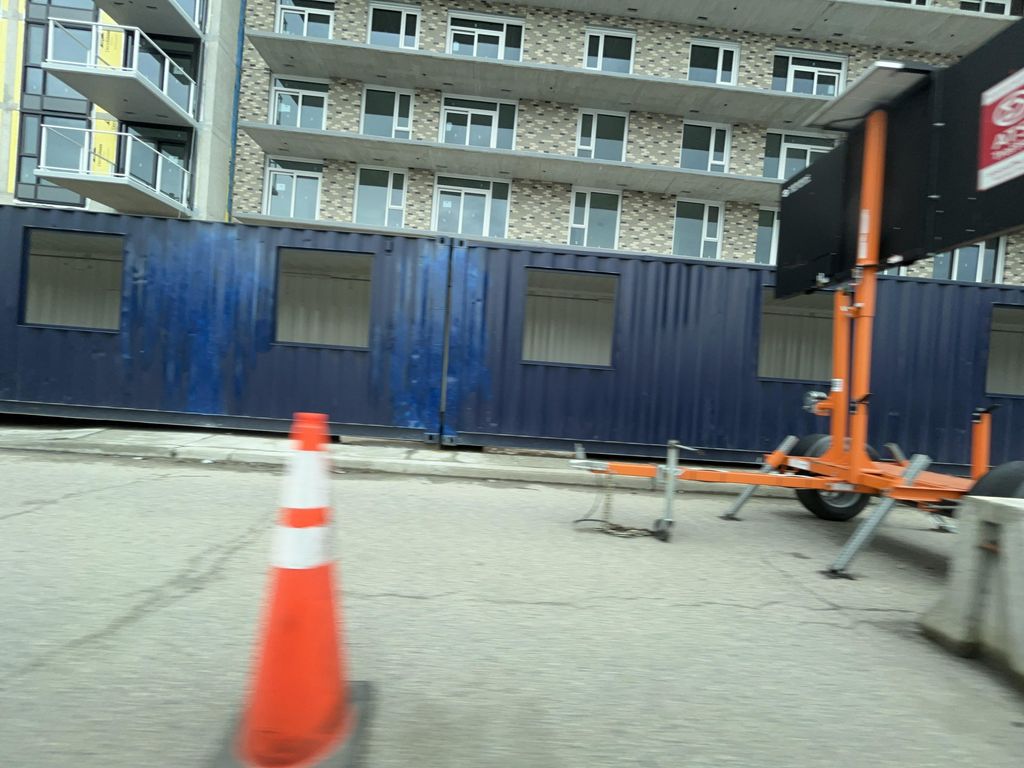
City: vancouver